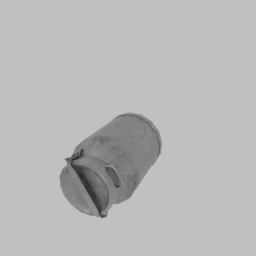
Label: tools